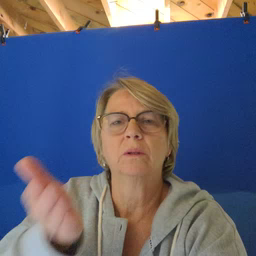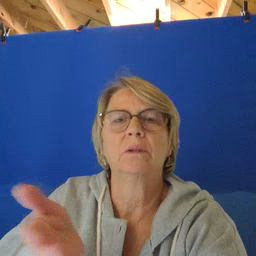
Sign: boat